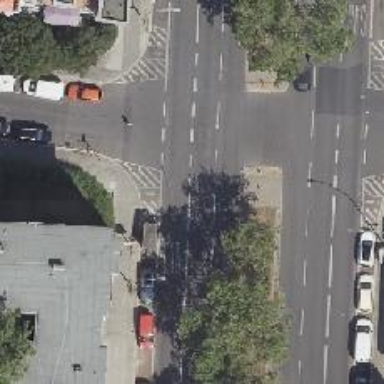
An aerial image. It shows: Unmarked crossing on the road.